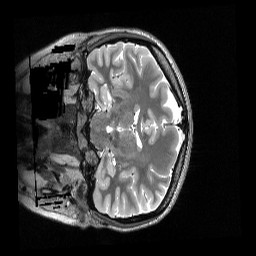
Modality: T2w
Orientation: coronal
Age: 20
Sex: female
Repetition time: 3.2 s
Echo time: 0.563 s